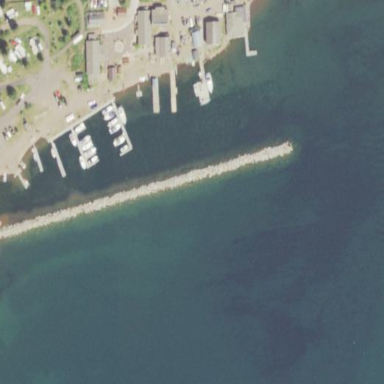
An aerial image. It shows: Breakwater constructed of rocks.